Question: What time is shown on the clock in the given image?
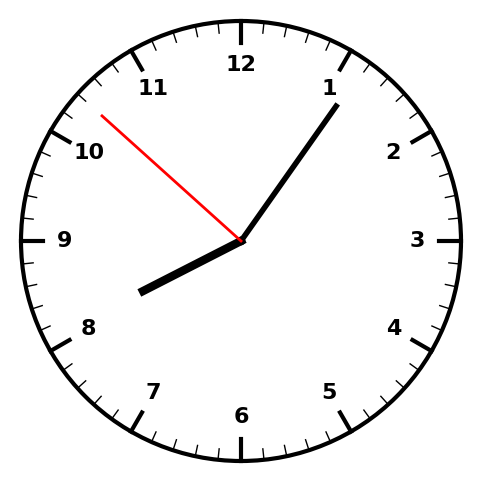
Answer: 08:05:52